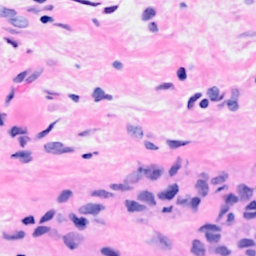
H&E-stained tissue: Breast